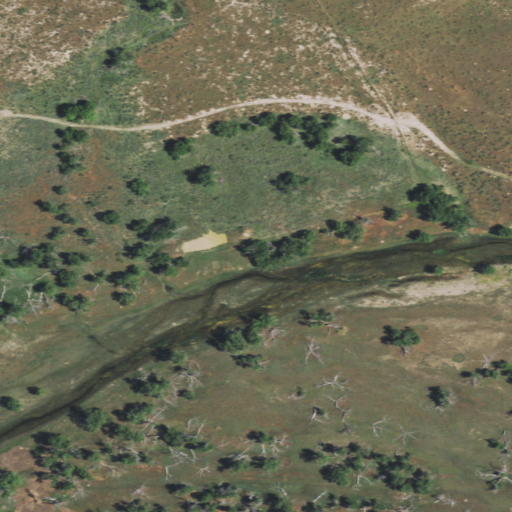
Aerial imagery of valley in Wyoming named Gibson Draw containing shrub, grassland, herbaceous wetlands, and woody wetlands